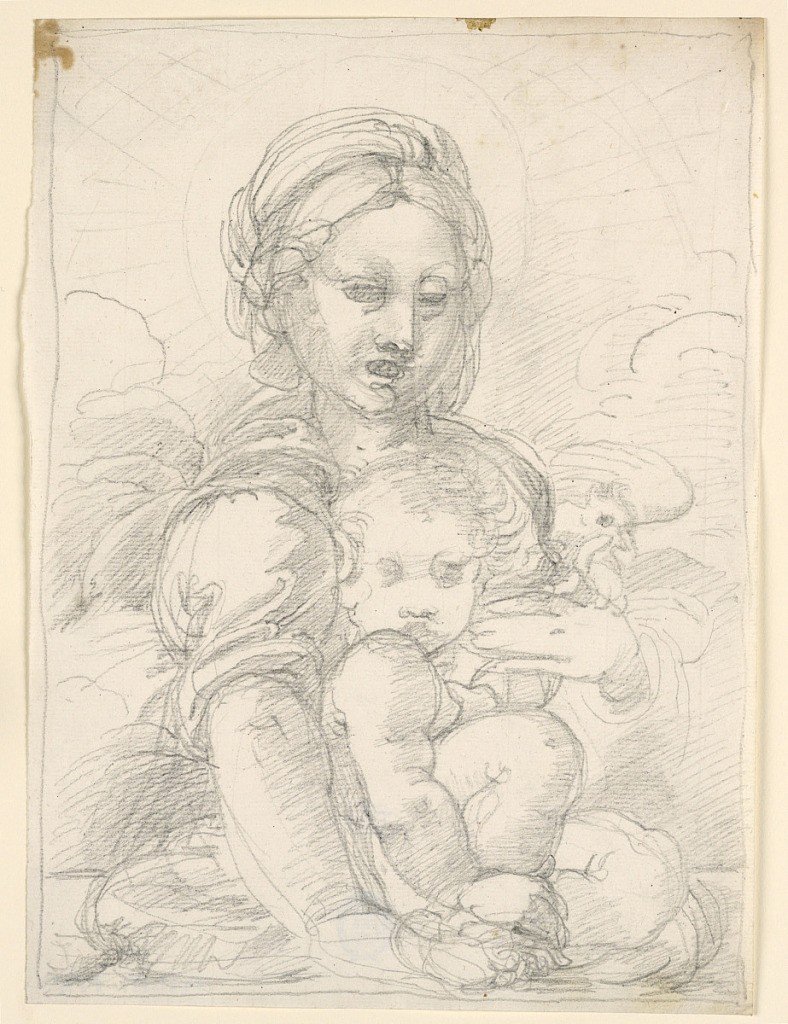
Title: The Virgin and Child
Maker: Fortunato Duranti, Italian, 1787 - 1863
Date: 1820–1850
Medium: Graphite on paper
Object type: Drawing
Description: The Child sits upon a cushion, lifting his right left and holding his right ankle with his right hand. The right shoulder covers part of the chin. Mary, standing behind him, holding his left arm with her left hand. A bird in his left hand. Part of the sky visible, clouds, the sun. Framing line.